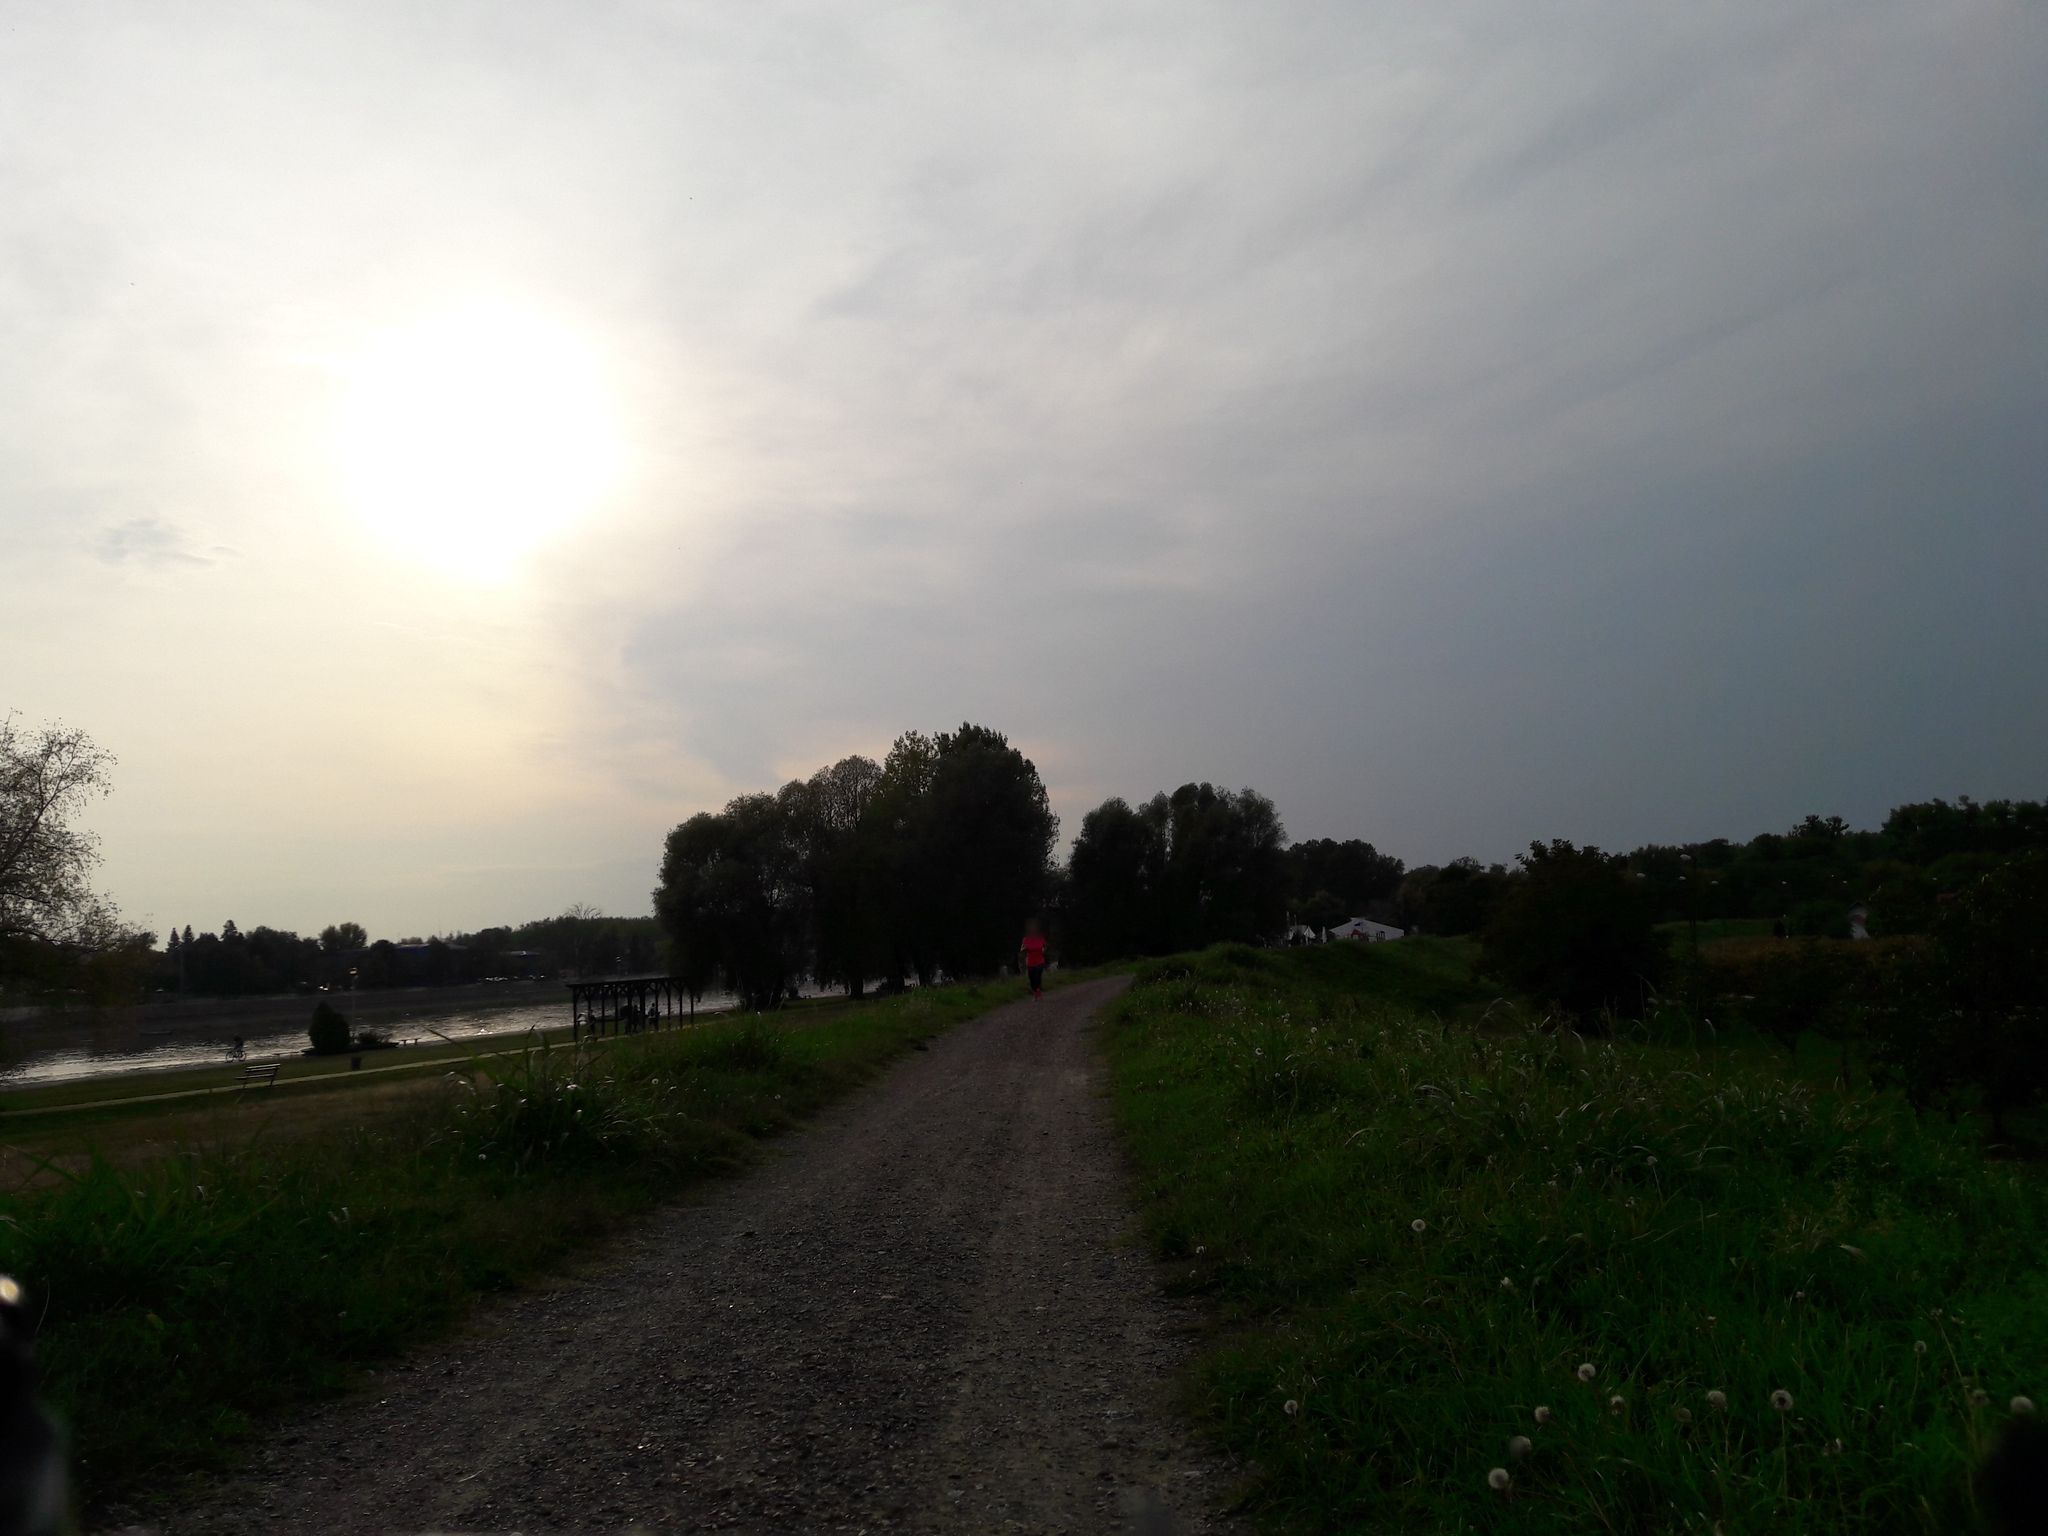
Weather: clear
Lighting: dusk/dawn
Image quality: slightly poor
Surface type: walking surface
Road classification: track, service
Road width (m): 3.0
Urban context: dense urban cluster
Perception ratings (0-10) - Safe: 6.01, Lively: 2.02, Beautiful: 5.47, Boring: 5.67, Depressing: 3.04, Wealthy: 4.44